Question: I have an action result and i want to show it into a div tag in my view using ajax, this is my :
'''
public ActionResult Details(string id)
{
var subscriber = new SubscribersModel();
IEnumerable<Subscribe> list = from s in dbcontext.Subscribes select s;
foreach (var sb in list)
{
if (sb.cin == id)
{
subscriber.cin = sb.cin;
subscriber.name = sb.name;
}
}
return PartialView("Details",subscriber);
}
'''
:
'''
@model _3SDWebProject.Models.SubscribersModel
<fieldset>
<legend>SubscribersModel</legend>
<div class="display-label">
@Html.DisplayNameFor(model => model.name)
</div>
<div class="display-field">
@Html.DisplayFor(model => model.name)
</div>
<div class="display-label">
@Html.DisplayNameFor(model => model.cin)
</div>
<div class="display-field">
@Html.DisplayFor(model => model.cin)
</div>
</legend>
'''
'''
@model IEnumerable<_3SDWebProject.Models.SubscribersModel>
@{
ViewBag.Title = "Subscribers";
}
<script>
function details(id) {
var url = '/Subscribers/Details/' + id;
$.ajax({
url: url,
type: 'GET',
data: id,
success: function () {
$(".sidebar").html();
}
});
}
$(function () {
$(".details-logo").on('click', function () {
details($(this).attr("DtNo"));
alert("ok");
});
});
</script>
<div class="sidebar">
//Here i want to show my result !!!!!!!
</div>
<div class="content" style="width: 700px; margin-left: 250px; height: 545px;margin-top: -30px;">
<h2>Subscribers</h2>
table class="altrowstable" id="alternatecolor">
<tr>
<th>
CIN
</th>
<th>
Name
</th>
<th>
</tr>
@foreach (var item in Model) {
<tr id="row-@item.cin">
<td>
@Html.DisplayFor(modelItem => item.cin)
</td>
<td>
@Html.DisplayFor(modelItem => item.name)
</td>
</tr>
//this is my actionLink
@Html.ActionLink("Details", "Details", new { id = item.cin }, new { @class = "details-logo",@DtNo=item.cin})
}
'''
so please if someone have any idea i will be very appreciate.
Nb: when i press my details action links it give me the true info but not in my sidebar but in a separate view like this :

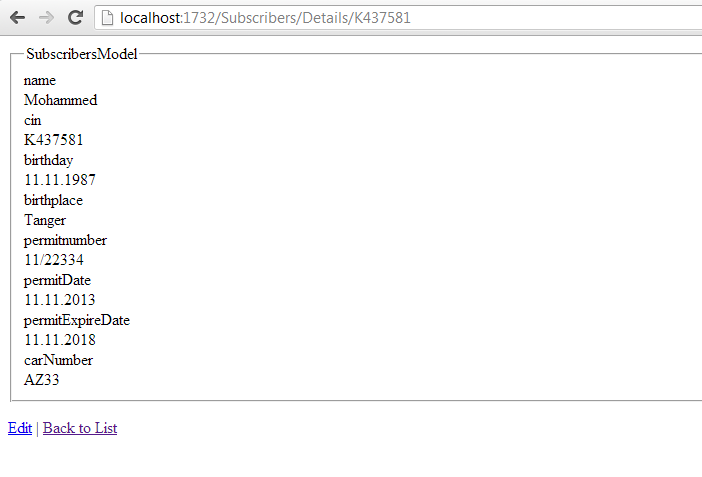
Answer: Simply change your ajax function to
'''
$.ajax({
url: url,
type: 'GET',
data: id,
success: function (result) {
$(".sidebar").html(result);
}
});
'''
This will get the subscribers detail page and add it to '.sidebar'
Change your onclick event handler to stop default action of hyperlink. Simply add return false to stop hyperlink from taking you to new page. See below.
'''
$(function () {
$(".details-logo").on('click', function () {
details($(this).attr("DtNo"));
alert("ok");
return false;
});
});
'''